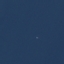
Land use / land cover: SeaLake